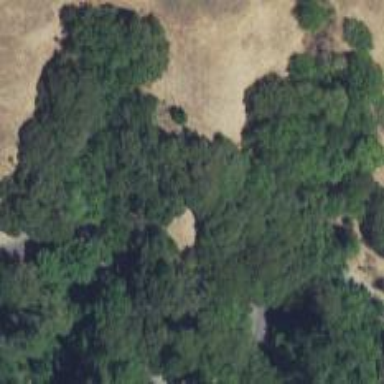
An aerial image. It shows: Mixed woodland area with various types of leaves.